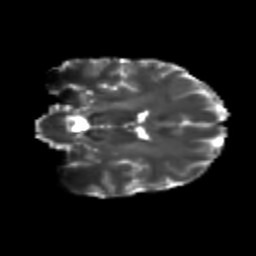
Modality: T2w
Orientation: coronal
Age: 25
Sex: male
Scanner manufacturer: siemens
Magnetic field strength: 3 T
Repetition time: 3.5 s
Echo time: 0.113 s